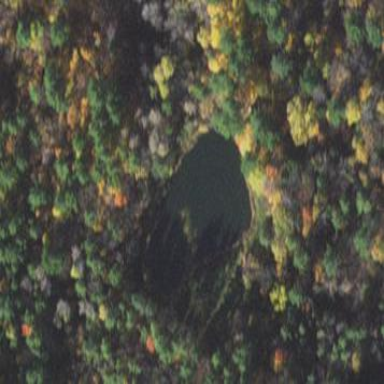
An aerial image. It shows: Serene pond surrounded by nature.